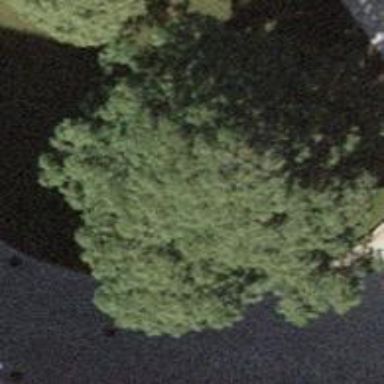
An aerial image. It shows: Natural monument with evergreen needle-leaved trees.